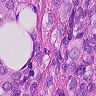
Metastatic tissue present: yes